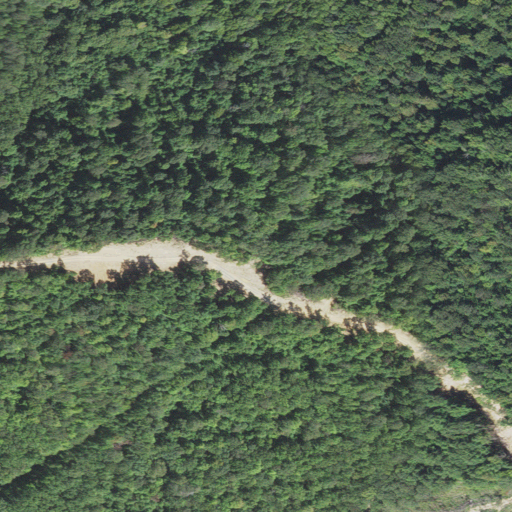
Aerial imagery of ridge(s) in West Virginia named Guyan Ridge containing deciduous forest, open development, evergreen forest, low intensity development, and grassland